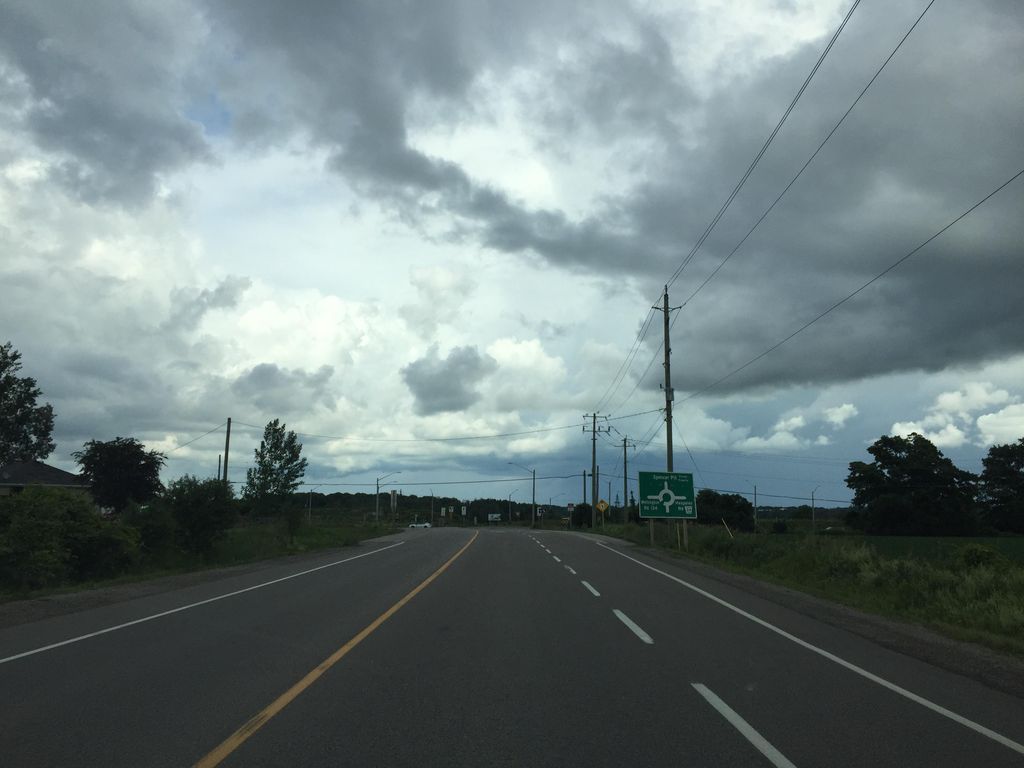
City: kitchener-waterloo